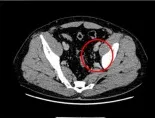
Enhanced abdominal CT during the follow-up period. (D) After 23 cycles of second-line treatment: retroperitoneal LNs (up); pelvic LNs (down). The red circles represent the target lesion.
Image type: radiology (ct)